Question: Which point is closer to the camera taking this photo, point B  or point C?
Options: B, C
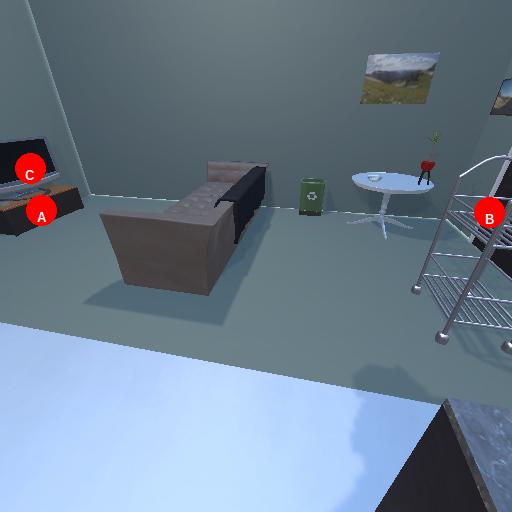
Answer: B